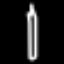
Label: pencil